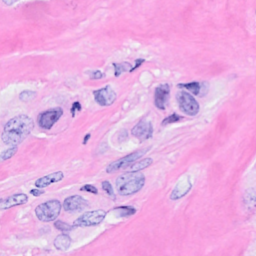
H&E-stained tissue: Breast